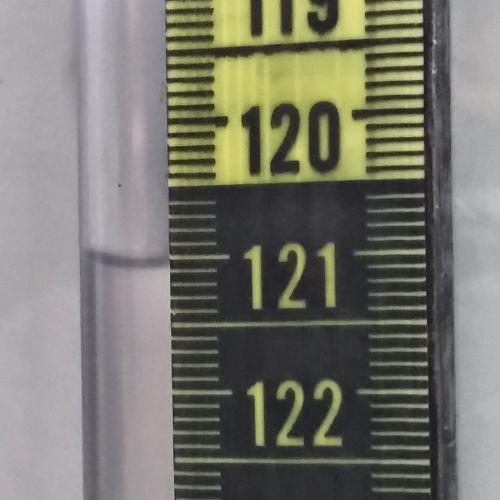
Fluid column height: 121.0 cm